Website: macys
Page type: cart
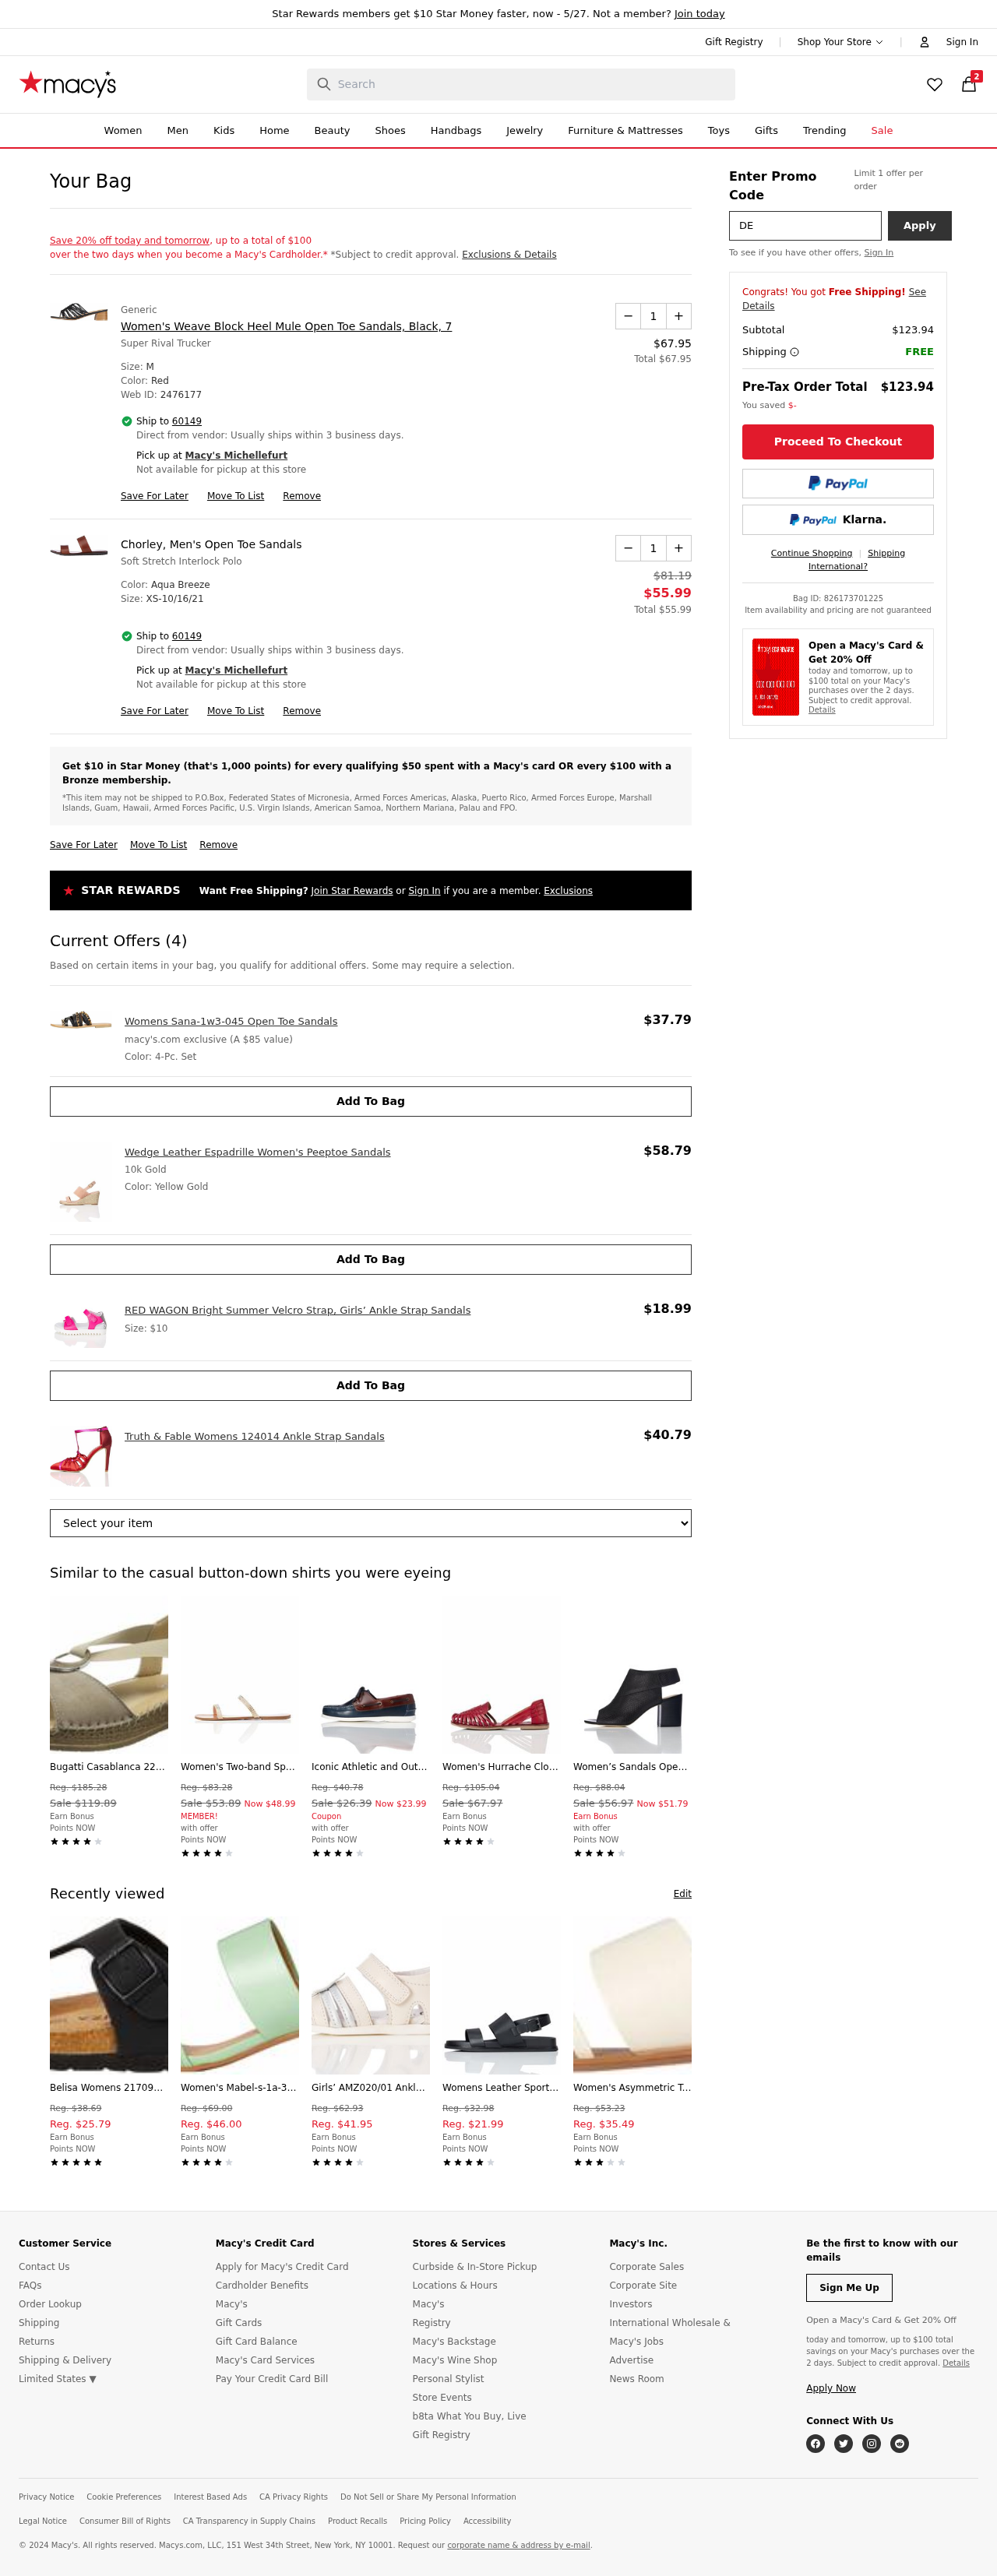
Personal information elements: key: PII_CITY
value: Michellefurt
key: PII_POSTCODE
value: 60149
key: PII_PROMO_CODE
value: DEAL4510
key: PII_POSTCODE_FULL
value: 60149
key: PII_POSTCODE_NUMERIC
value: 60149
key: PII_CITY2
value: Michellefurt
Product elements: key: PRODUCT1_BRAND
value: Generic
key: PRODUCT1_NAME
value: Women's Weave Block Heel Mule Open Toe Sandals, Black, 7
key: PRODUCT1_PRICE
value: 67.95
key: PRODUCT1_QUANTITY
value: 1
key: PRODUCT2_NAME
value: Chorley, Men's Open Toe Sandals
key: PRODUCT2_PRICE
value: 55.99
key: PRODUCT2_QUANTITY
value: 1
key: PRODUCT3_NAME
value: Womens Sana-1w3-045 Open Toe Sandals
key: PRODUCT3_PRICE
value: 37.79
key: PRODUCT4_NAME
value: Wedge Leather Espadrille Women's Peeptoe Sandals
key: PRODUCT4_PRICE
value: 58.79
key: PRODUCT5_NAME
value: RED WAGON Bright Summer Velcro Strap, Girls’ Ankle Strap Sandals
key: PRODUCT5_PRICE
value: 18.99
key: PRODUCT6_NAME
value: Truth & Fable Womens 124014 Ankle Strap Sandals
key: PRODUCT6_PRICE
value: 40.79
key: PRODUCT1_TOTAL
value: Total $67.95
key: PRODUCT2_ORIGINAL_PRICE
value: $81.19
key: PRODUCT2_TOTAL
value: Total $55.99
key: PRODUCT7_NAME
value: Bugatti Casablanca 2217914, Women’s Ankle Strap Sandals
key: PRODUCT7_ORIGINAL_PRICE
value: Reg. $185.28
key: PRODUCT7_SALE_PRICE
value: Sale $119.89
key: PRODUCT8_NAME
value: Women's Two-band Sparkly Open-Toe Flat Sandals Brown Sand), US 9
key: PRODUCT8_ORIGINAL_PRICE
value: Reg. $83.28
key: PRODUCT8_SALE_PRICE
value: Sale $53.89
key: PRODUCT8_PRICE
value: Now $48.99
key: PRODUCT9_NAME
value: Iconic Athletic and Outdoor Sandals
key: PRODUCT9_ORIGINAL_PRICE
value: Reg. $40.78
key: PRODUCT9_SALE_PRICE
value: Sale $26.39
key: PRODUCT9_PRICE
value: Now $23.99
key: PRODUCT10_NAME
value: Women's Hurrache Closed Toe Sandals
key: PRODUCT10_ORIGINAL_PRICE
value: Reg. $105.04
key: PRODUCT10_SALE_PRICE
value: Sale $67.97
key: PRODUCT11_NAME
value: Women’s Sandals Open-Toe Block Heel Black (Black) 6 UK (39 EU)
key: PRODUCT11_ORIGINAL_PRICE
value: Reg. $88.04
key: PRODUCT11_SALE_PRICE
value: Sale $56.97
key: PRODUCT11_PRICE
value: Now $51.79
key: PRODUCT12_NAME
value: Belisa Womens 2170900 T-Bar Sandals
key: PRODUCT12_ORIGINAL_PRICE
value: Reg. $38.69
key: PRODUCT12_PRICE
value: Reg. $25.79
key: PRODUCT13_NAME
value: Women's Mabel-s-1a-3 Open Toe Sandals
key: PRODUCT13_ORIGINAL_PRICE
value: Reg. $69.00
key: PRODUCT13_PRICE
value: Reg. $46.00
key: PRODUCT14_NAME
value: Girls’ AMZ020/01 Ankle Strap Sandals, White (White), 4 Child UK (EU 20.5)
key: PRODUCT14_ORIGINAL_PRICE
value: Reg. $62.93
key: PRODUCT14_PRICE
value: Reg. $41.95
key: PRODUCT15_NAME
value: Womens Leather Sports Open Toe Sandals
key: PRODUCT15_ORIGINAL_PRICE
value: Reg. $32.98
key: PRODUCT15_PRICE
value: Reg. $21.99
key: PRODUCT16_NAME
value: Women's Asymmetric Toe-Thong Flat Sandals White), US 5
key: PRODUCT16_ORIGINAL_PRICE
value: Reg. $53.23
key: PRODUCT16_PRICE
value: Reg. $35.49
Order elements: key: ORDER_NUM_ITEMS
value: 2
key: ORDER_SUBTOTAL
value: $123.94
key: ORDER_SUBTOTAL2
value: $123.94
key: ORDER_ID
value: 826173701225
Search elements: key: HEADER_SEARCH
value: Search